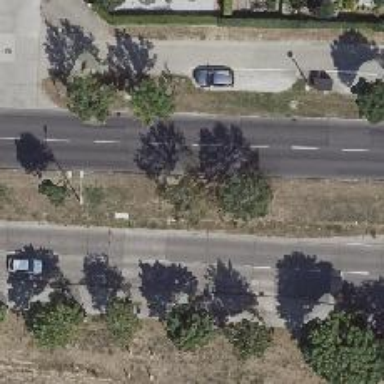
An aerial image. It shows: Avenue lined with broadleaved deciduous trees.